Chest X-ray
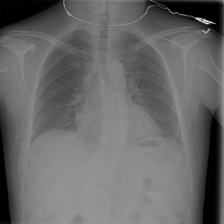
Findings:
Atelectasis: negative
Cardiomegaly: negative
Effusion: negative
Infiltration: negative
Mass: negative
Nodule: negative
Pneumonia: negative
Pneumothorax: negative
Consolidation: negative
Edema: negative
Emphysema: negative
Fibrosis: negative
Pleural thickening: negative
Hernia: negative